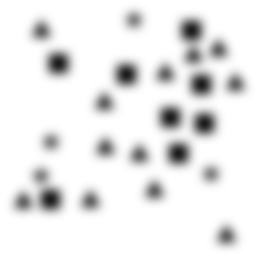
Squares: 8
Triangles: 12
Stars: 4
Total shapes: 24